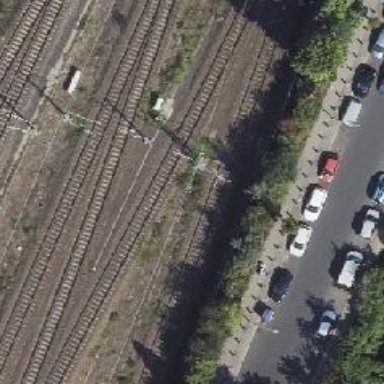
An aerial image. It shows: Railway track with contact lines for electrification.